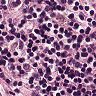
Metastatic tissue present: no